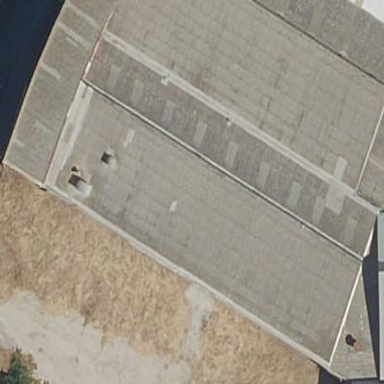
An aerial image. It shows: Industrial building.